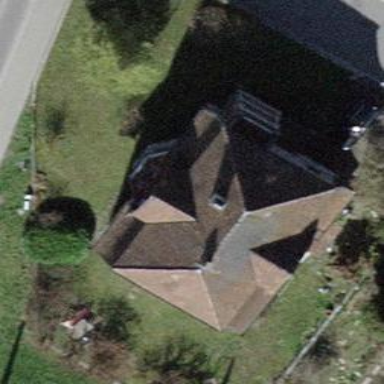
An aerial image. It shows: House with hipped roof.